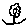
Label: flower